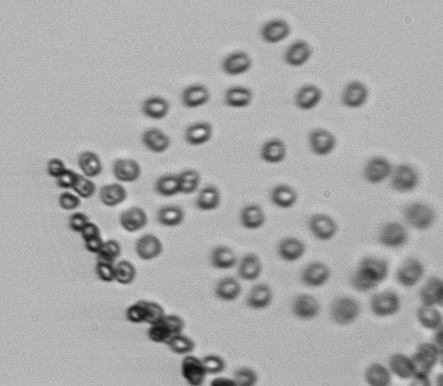
Label: Phaeocystis